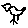
Label: bird